Field crop: maize
Growth stage: 2
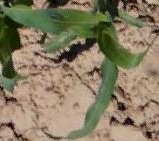
Species: maize